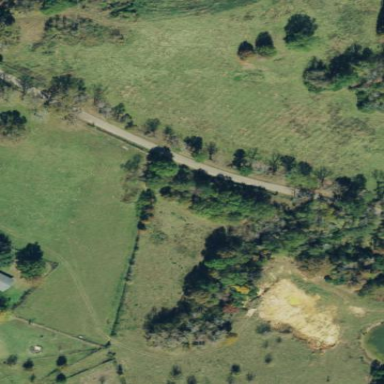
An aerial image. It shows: Pasture area used as meadow.